Interaction volume radius: 10 \u00c5
Interaction volume height: 20 \u00c5
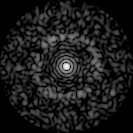
Disorder parameter: 0.8154